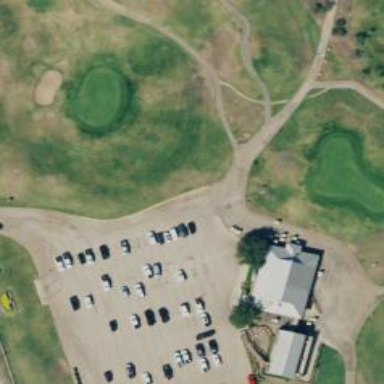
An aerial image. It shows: Path designated for golf carts.